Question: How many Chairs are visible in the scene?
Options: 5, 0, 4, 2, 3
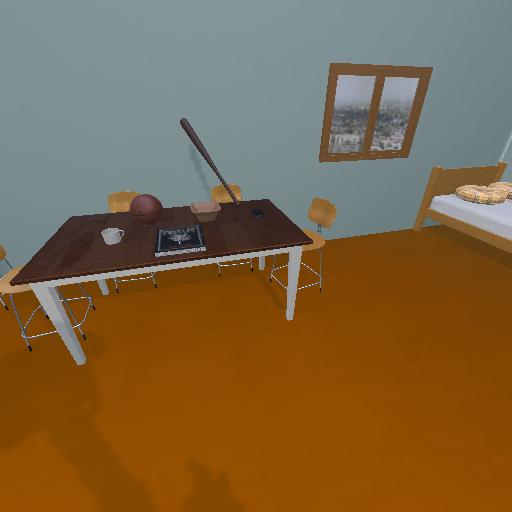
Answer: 5